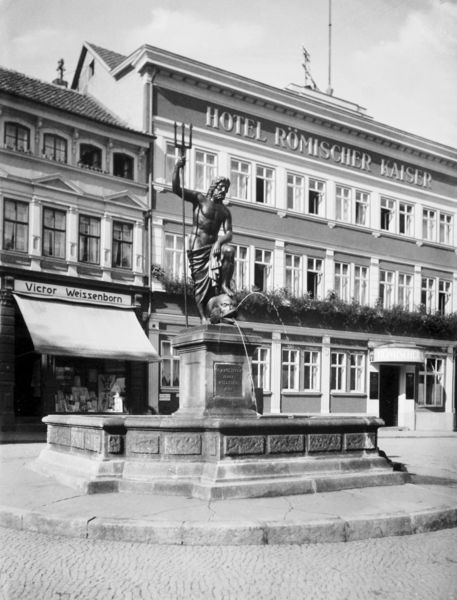
Titel: Neptunsbrunnen
Künstler: Ernst Rietschel
Standort: Nordhausen
Institution: Kornmarkt
Schlagwörter: himmel, mann, schatten, wasser, weiß, wolken, stadt, blumen, fenster, grau, schaufenster, schwarz, tür, dach, gebäude, haus, bart, stein, steine, häuser, brunnen, bassin, delphin, skulptur, springbrunnen, statue, sommer, bücher, fassade, geschäft, laden, platz, kaiser, hotel, tafel, stufe, bronze, plastik, foto, fotografie, stadtansicht, eingang, schild, restaurant, becken, schwarz-weiß, kopfsteinpflaster, pflastersteine, fisch, sandstein, marktplatz, fontäne, wasserstrahl, gabel, markise, augsburg, steinbrunnen, fontänen, delfin, neptun, dreizack, wassermann, poseidon, zeuss, häus, pinkeln, victor, römischer, neptunbrunnen, weissenborn, victor weissenborn, dreizag